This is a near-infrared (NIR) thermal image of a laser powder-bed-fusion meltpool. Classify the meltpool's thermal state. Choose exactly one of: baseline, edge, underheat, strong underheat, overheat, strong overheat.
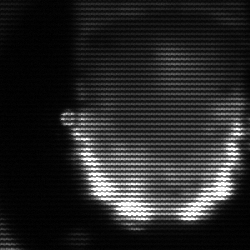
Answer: baseline